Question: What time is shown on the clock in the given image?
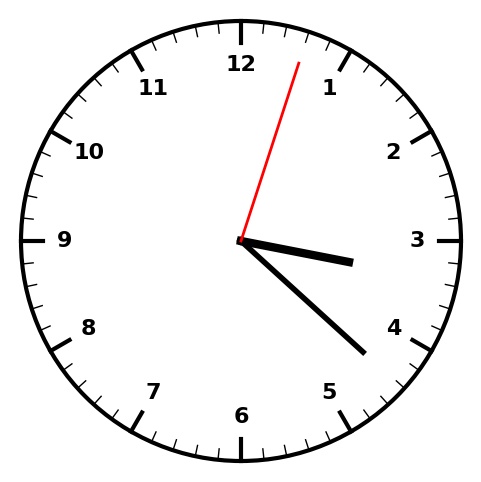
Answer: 03:22:03